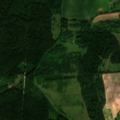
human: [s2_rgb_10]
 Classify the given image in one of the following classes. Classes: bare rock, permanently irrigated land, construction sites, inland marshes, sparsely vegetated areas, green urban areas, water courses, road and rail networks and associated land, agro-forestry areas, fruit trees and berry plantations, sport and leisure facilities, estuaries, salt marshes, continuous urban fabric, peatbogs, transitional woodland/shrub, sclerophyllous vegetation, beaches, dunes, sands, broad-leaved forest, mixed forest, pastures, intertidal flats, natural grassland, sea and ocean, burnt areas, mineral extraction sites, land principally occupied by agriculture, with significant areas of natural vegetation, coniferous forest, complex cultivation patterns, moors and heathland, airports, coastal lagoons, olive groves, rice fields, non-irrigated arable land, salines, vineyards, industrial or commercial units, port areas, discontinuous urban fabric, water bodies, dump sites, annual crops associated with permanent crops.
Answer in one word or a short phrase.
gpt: non-irrigated arable land, fruit trees and berry plantations, pastures, coniferous forest, mixed forest, transitional woodland/shrub